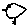
Label: bird